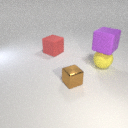
small brown metal cube to the right of large red rubber cube